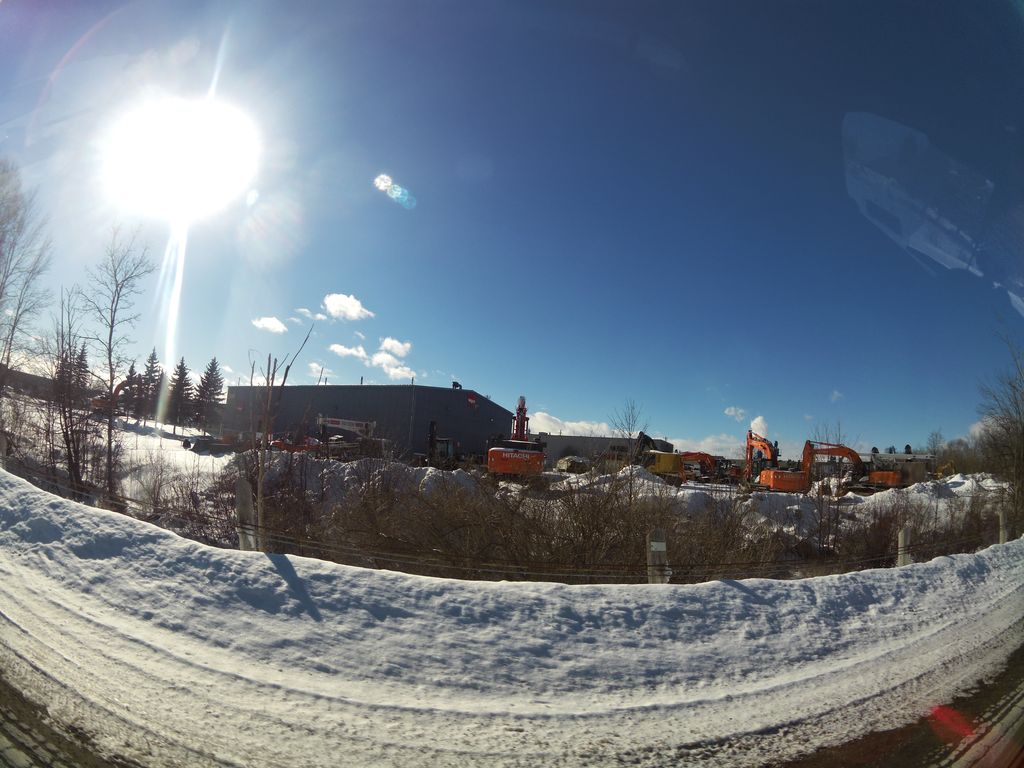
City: ottawa-gatineau